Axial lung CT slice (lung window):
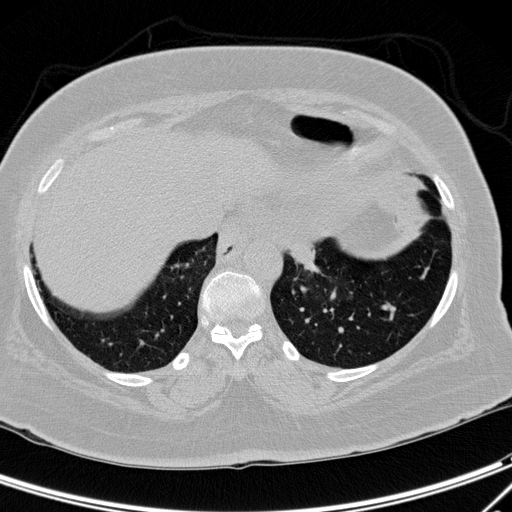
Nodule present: no